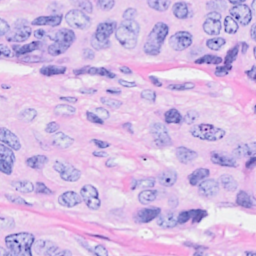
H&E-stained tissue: Breast